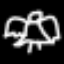
Label: angel